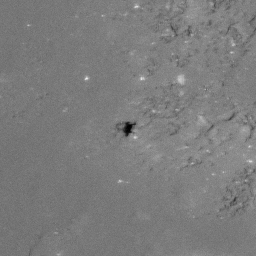
Pit: Lalande 12
Host crater: Lalande
Host type: impact_melt
Lunar coordinates: latitude -4.427, longitude 351.444